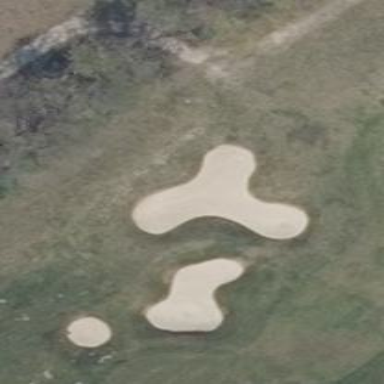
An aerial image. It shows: Sand bunker on golf course.